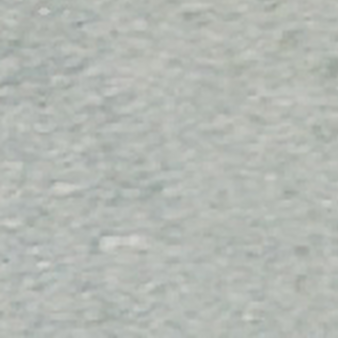
Label: other